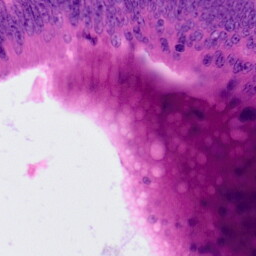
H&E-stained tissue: Colon